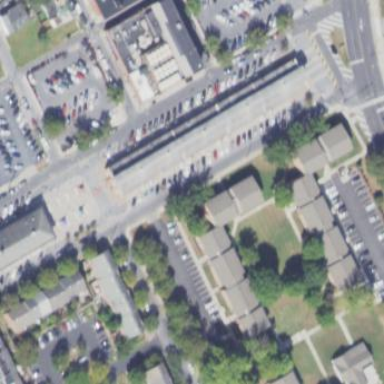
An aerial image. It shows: Parking area along the street side with diagonal orientation.